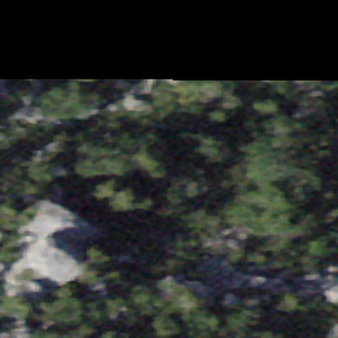
Label: bouldering_area